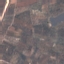
Label: PermanentCrop